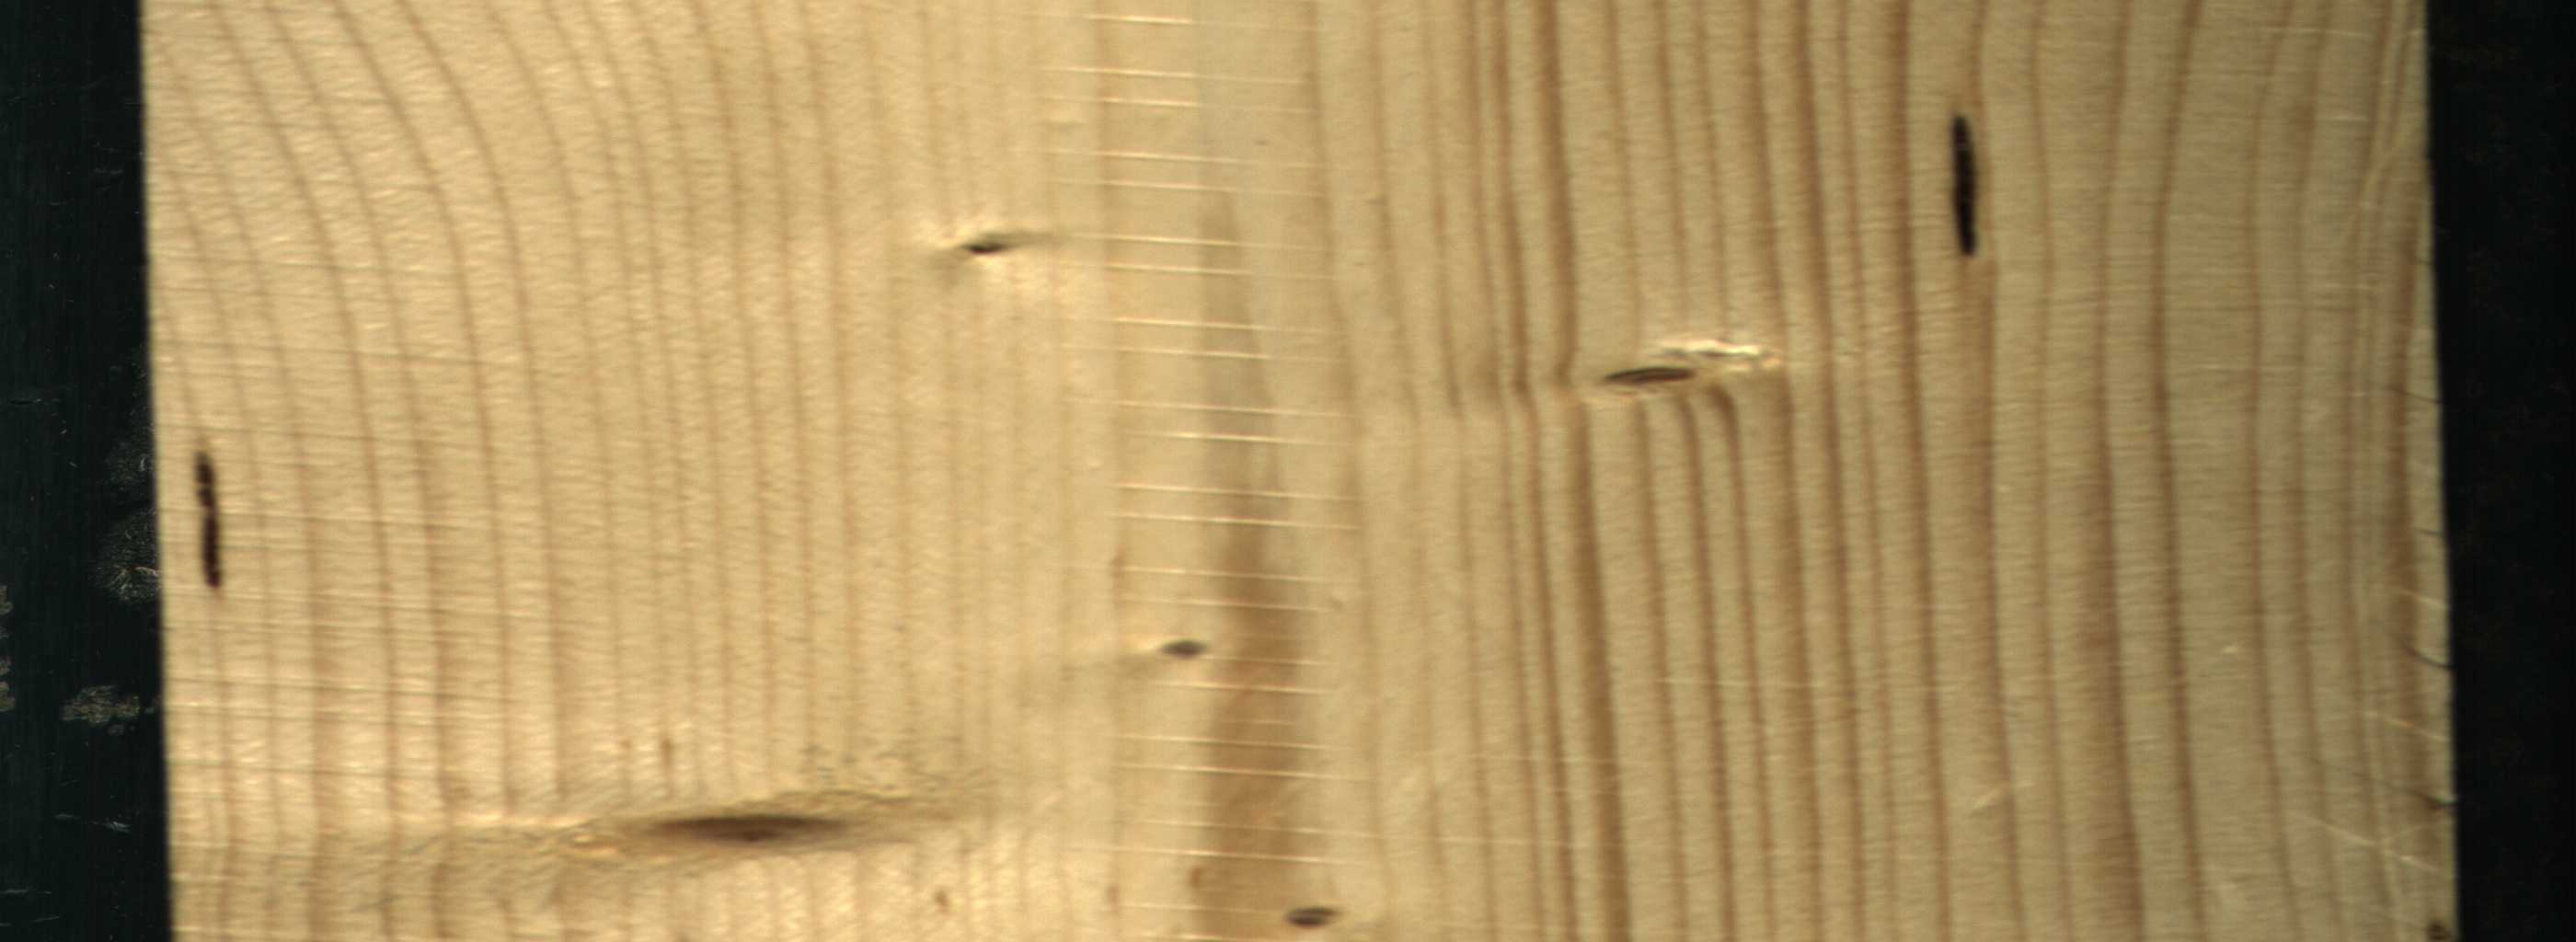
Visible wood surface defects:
resin
resin
Dead_Knot
Dead_Knot
Live_Knot
Live_Knot
Live_Knot